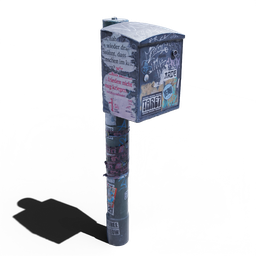
Label: architecture